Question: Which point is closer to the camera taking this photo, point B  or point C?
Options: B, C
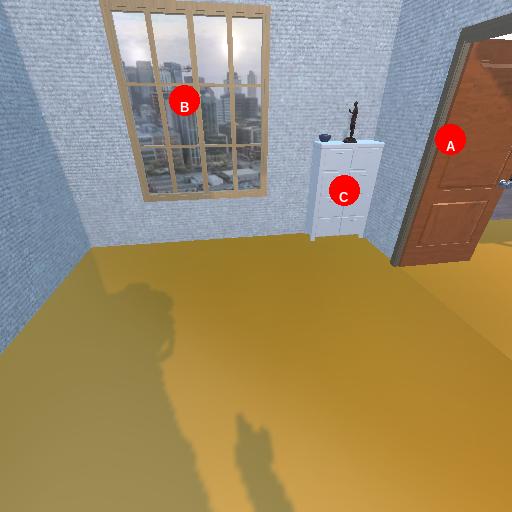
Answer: B